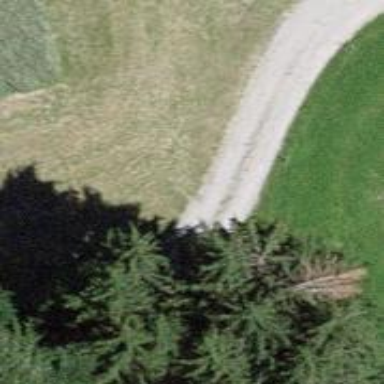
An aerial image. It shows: Track road with grade3 tracktype.